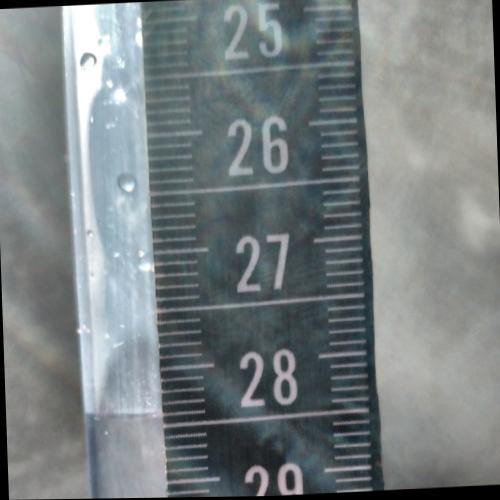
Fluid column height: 28.4 cm